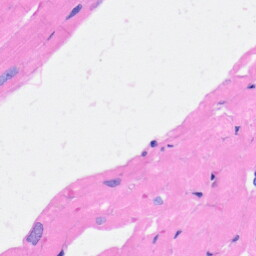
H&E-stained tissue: Heart